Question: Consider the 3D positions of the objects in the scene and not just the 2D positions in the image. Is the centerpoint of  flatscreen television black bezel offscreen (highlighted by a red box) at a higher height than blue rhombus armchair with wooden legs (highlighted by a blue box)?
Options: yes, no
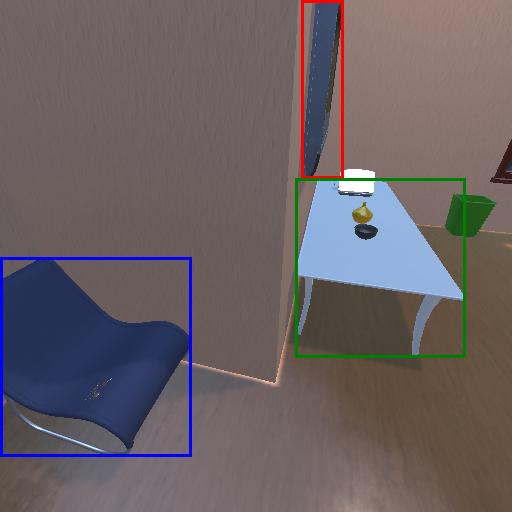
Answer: yes